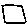
Label: square